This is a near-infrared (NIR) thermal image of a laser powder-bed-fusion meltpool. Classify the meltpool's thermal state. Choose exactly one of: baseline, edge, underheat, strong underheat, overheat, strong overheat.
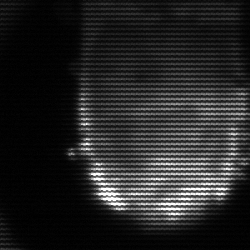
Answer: baseline